Question: I need to retrieve the info of the employees that earn more money than the average wage of their department... we have departments named 10, 20, 30, 40, 50, ... and so goes on. Here I have managed to retrieve what I need for only one department. (40) How can I do it for as many departments as there may be?
This is my Query:
'''
SELECT * FROM EMPLOYEE where (Department_ID='40')and
(
employee_salary >
(select avg(employee_salary) from EMPLOYEE where Department_ID='40')
)
'''
'Datatable':

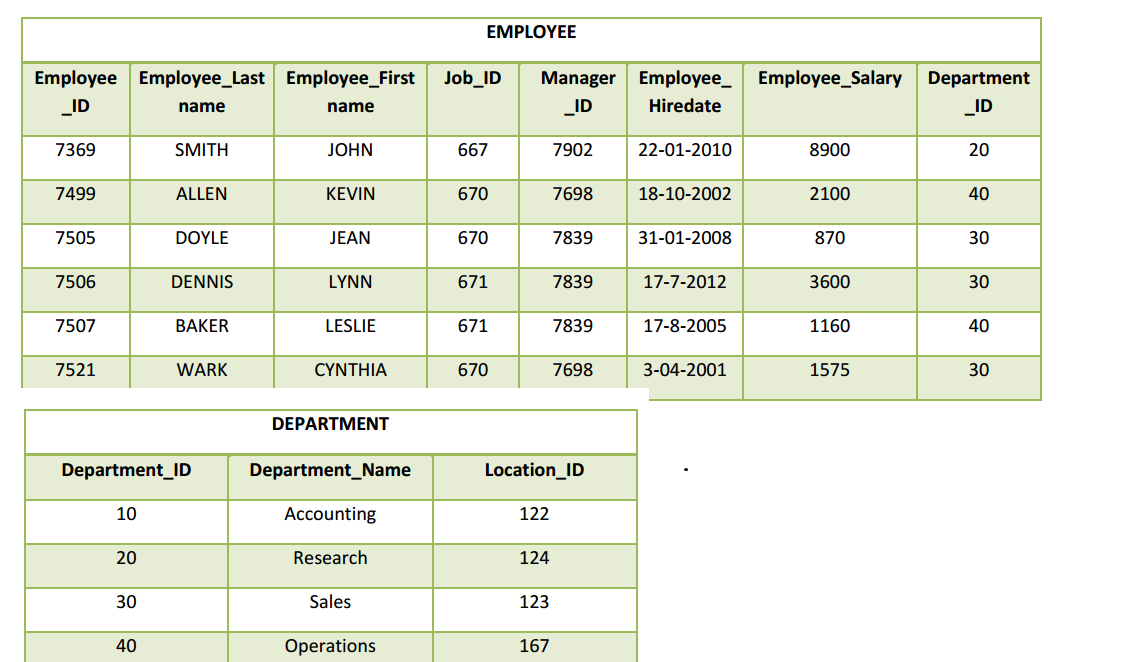
Answer: Hope this will do,
'''
SELECT emp.* FROM EMPLOYEE emp where emp.employee_salary >
( select avg(employee_salary) from EMPLOYEE new1
where emp.Department_ID=new1.Department_ID
group by Department_ID
)
'''